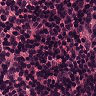
Metastatic tissue present: no